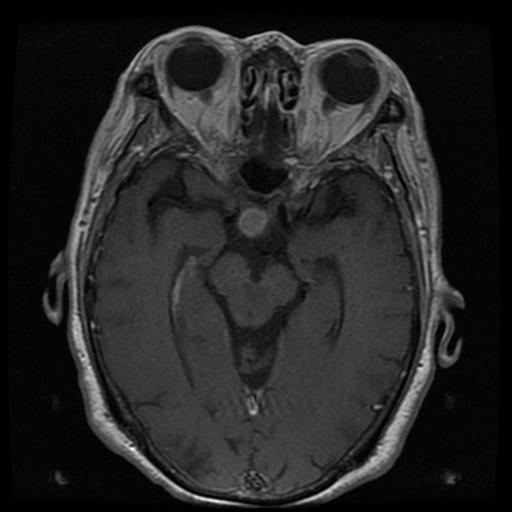
Label: pituitary